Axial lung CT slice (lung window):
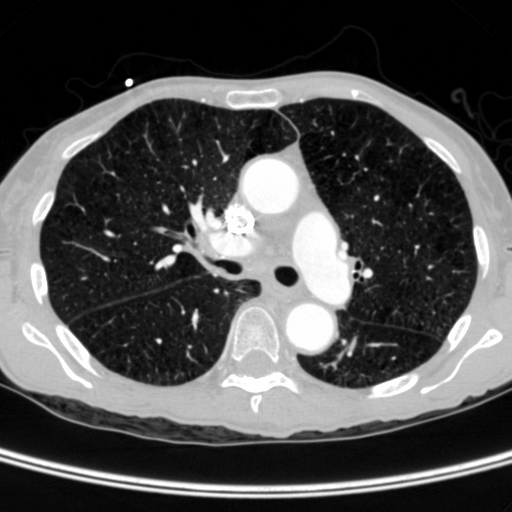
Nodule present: no